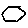
Label: hexagon